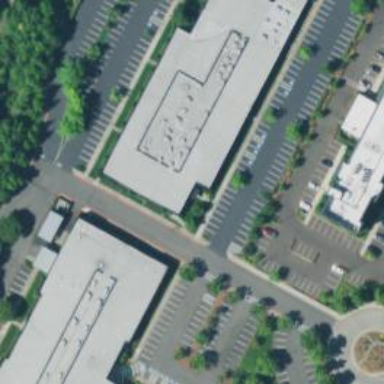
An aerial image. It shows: Parking space is available.